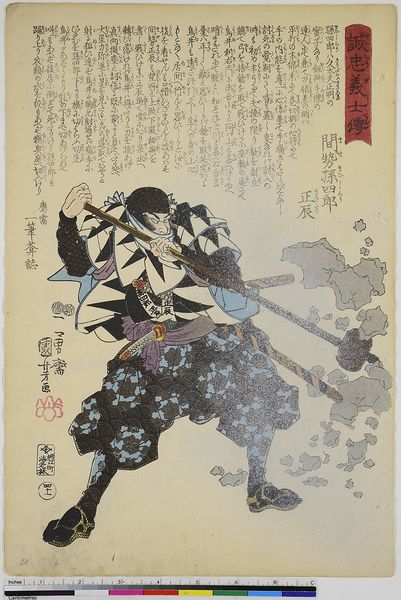
Titel: Mase Magoshiro Masatatsu, Blatt 41 aus der Serie: Geschichte der loyalen Gefolgsmänner&#x3000;
Künstler: Utagawa Kuniyoshi
Standort: Hamburg
Institution: Museum für Kunst und Gewerbe Hamburg
Schlagwörter: blau, weiß, schwarz, rot, portrait, person, holzschnitt, schuhe, violett, druckgraphik, druckgrafik, waffen, soldat, asiatisch, krieger, ereignis, zeit, farbholzschnitt, situation, ereignisbild, samurai, edo, maskiert, historische, reproduktionen, druckerzeugnisse, porträt, persönlichkeit, soldatenleben, ukiyo, schriftziechen